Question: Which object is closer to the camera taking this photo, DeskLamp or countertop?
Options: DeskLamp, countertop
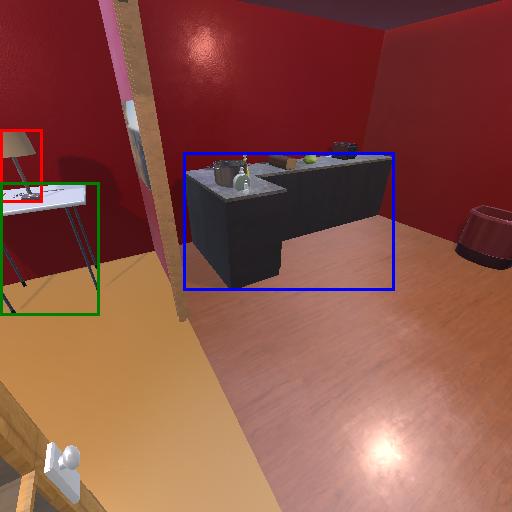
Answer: DeskLamp